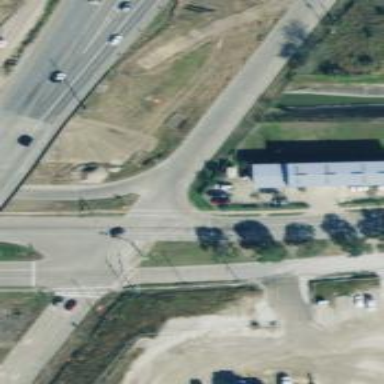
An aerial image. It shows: Secondary road with frontage road.